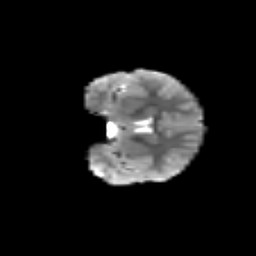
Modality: T2w
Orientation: coronal
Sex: male
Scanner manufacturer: siemens
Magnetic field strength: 3 T
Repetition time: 5 s
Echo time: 0.071 s